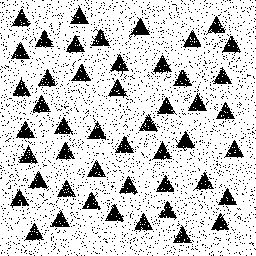
Squares: 0
Triangles: 48
Stars: 0
Total shapes: 48